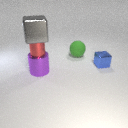
small blue metal cube behind large purple metal cylinder